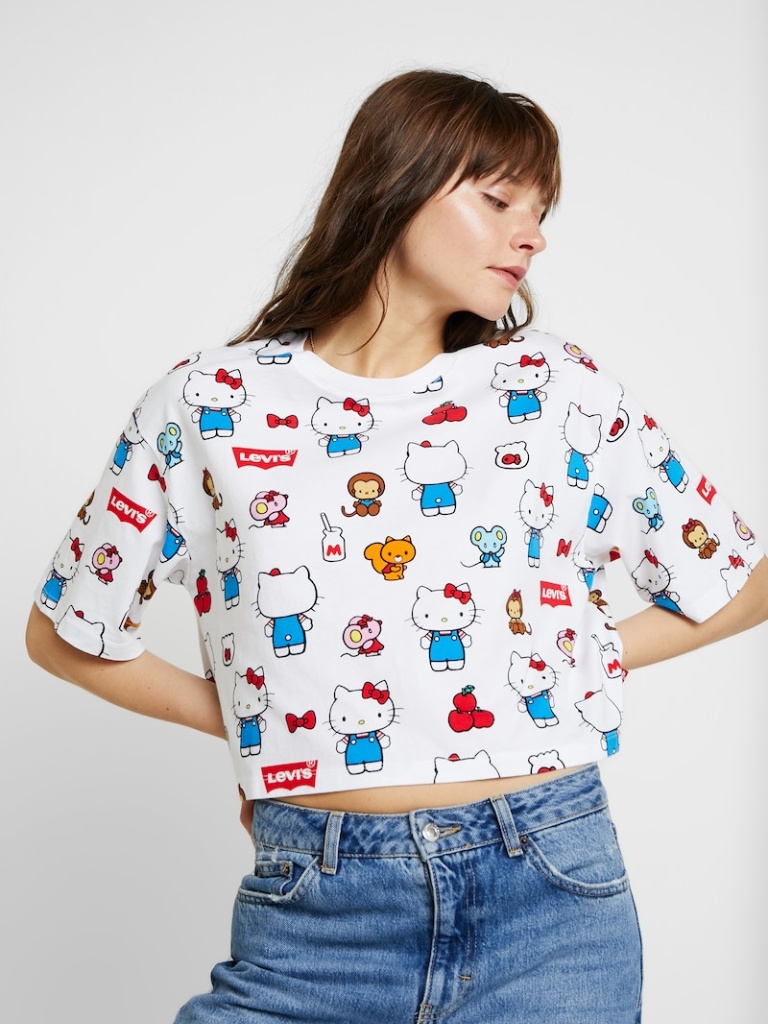
cotton loose short sleeve waist length Untucked crew t-shirt